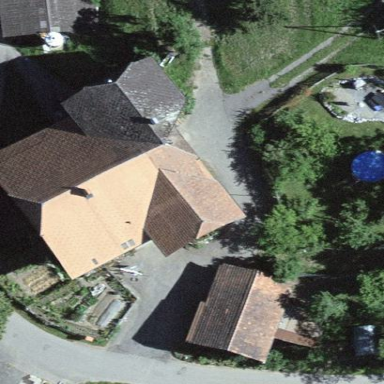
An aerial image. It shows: Farmyard area.